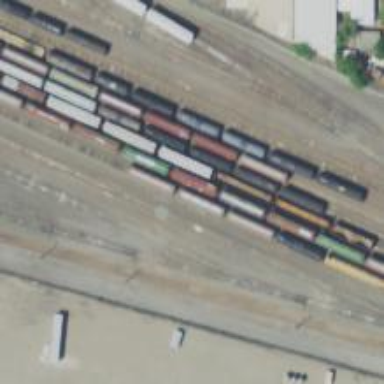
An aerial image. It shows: Railway siding with rails.